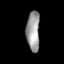
Tissue: lung
Cell type: Epithelial cells
Senescence score: 0.19
Nuclear area (px): 512
Mean DAPI intensity: 157.443